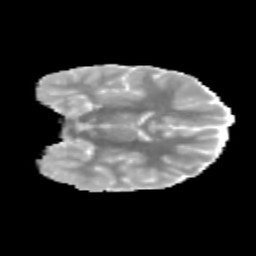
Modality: MD
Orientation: coronal
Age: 9
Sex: male
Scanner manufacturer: siemens
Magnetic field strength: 3 T
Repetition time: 3.8 s
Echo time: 0.07 s